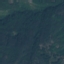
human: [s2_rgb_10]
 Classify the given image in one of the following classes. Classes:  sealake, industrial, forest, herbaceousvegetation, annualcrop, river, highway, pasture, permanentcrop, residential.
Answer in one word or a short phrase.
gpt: Forest